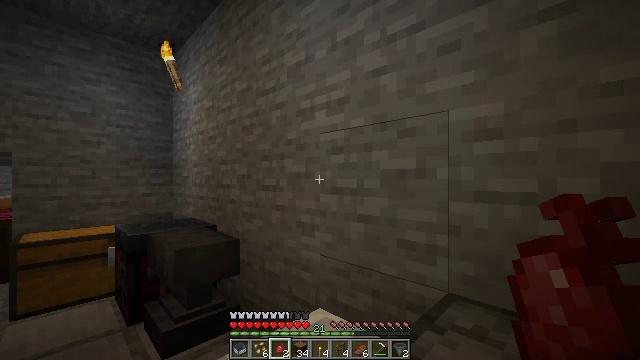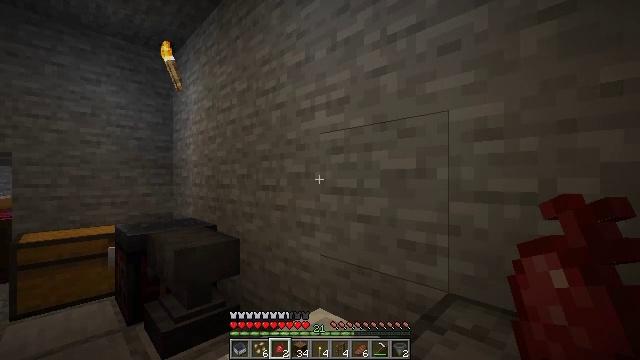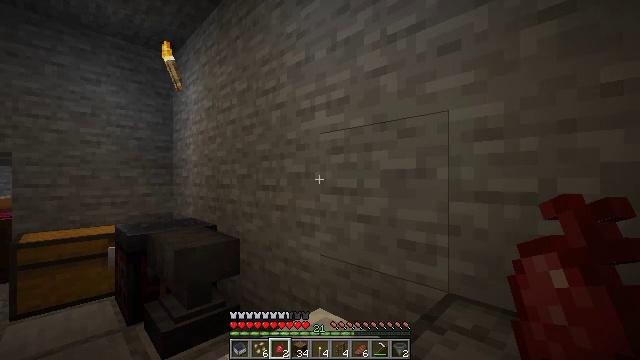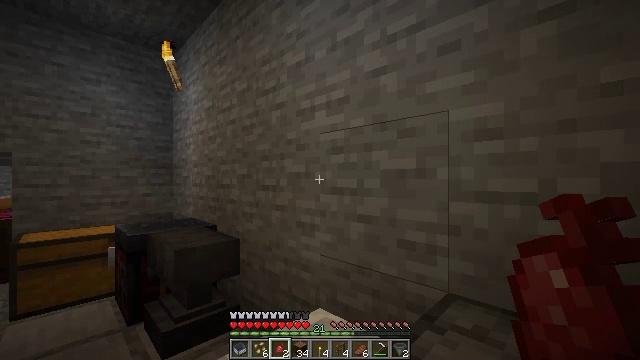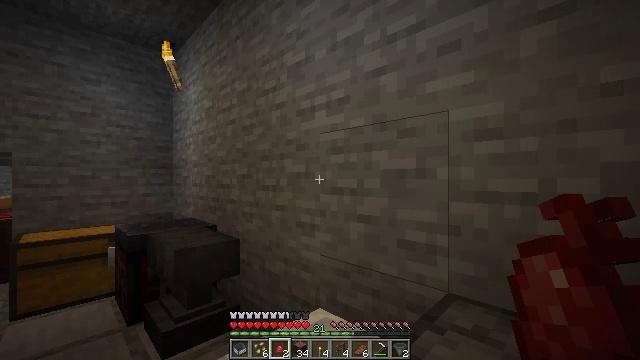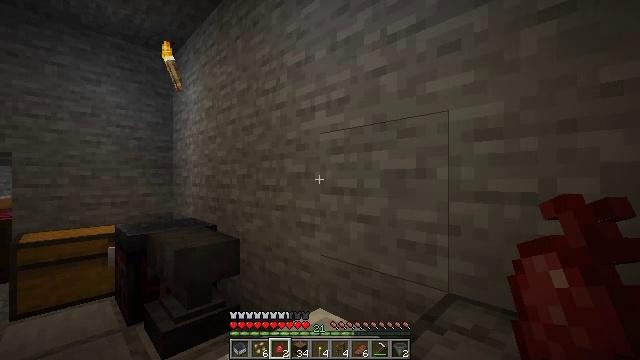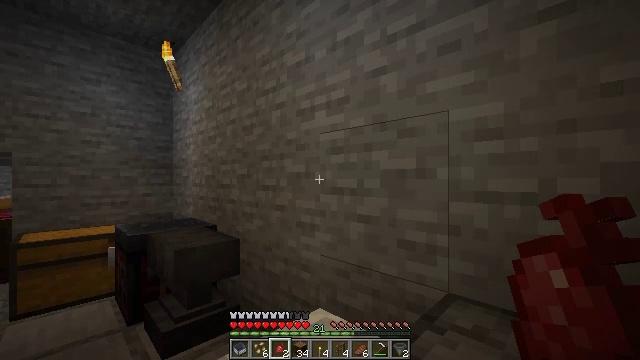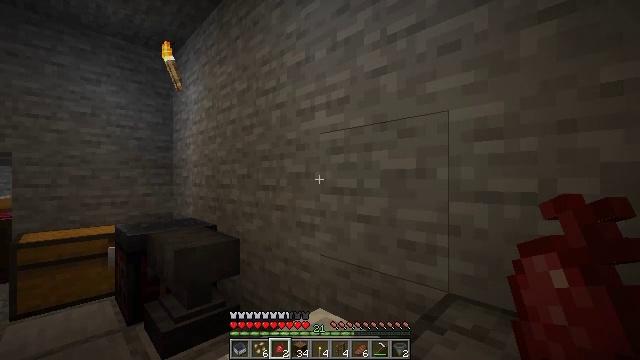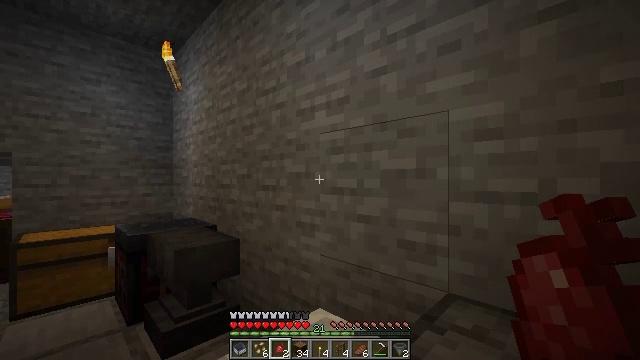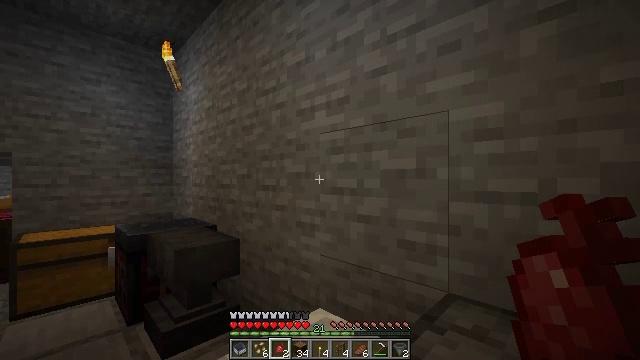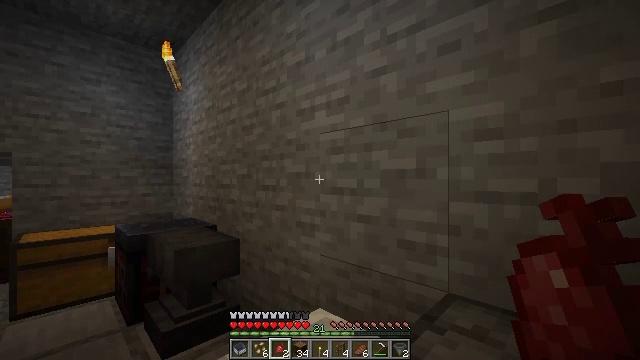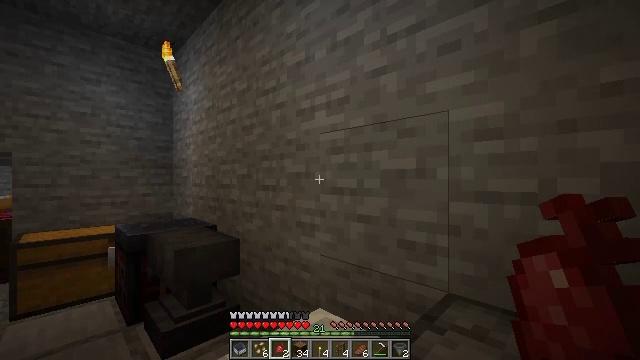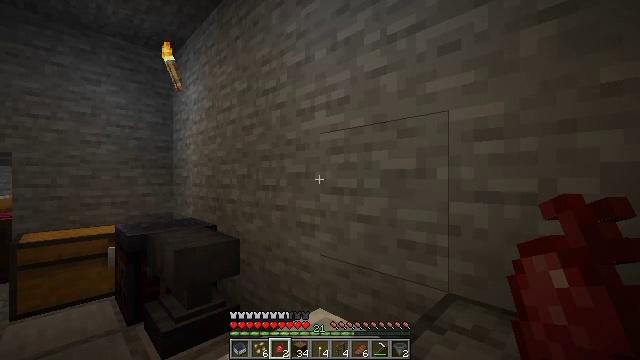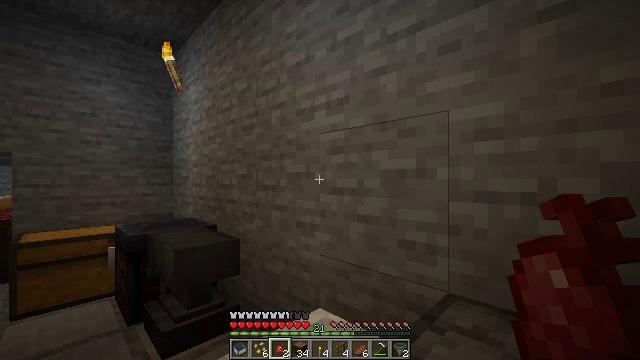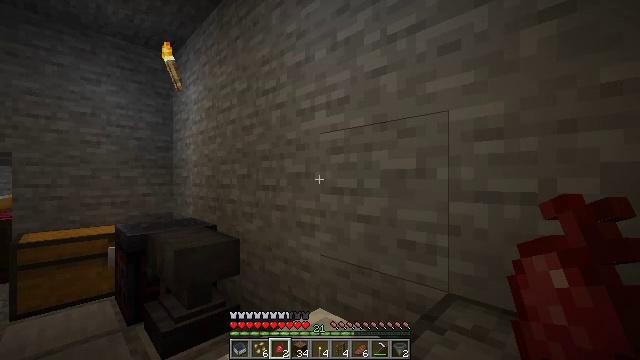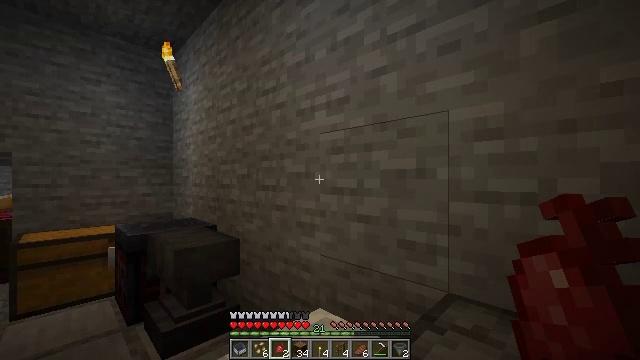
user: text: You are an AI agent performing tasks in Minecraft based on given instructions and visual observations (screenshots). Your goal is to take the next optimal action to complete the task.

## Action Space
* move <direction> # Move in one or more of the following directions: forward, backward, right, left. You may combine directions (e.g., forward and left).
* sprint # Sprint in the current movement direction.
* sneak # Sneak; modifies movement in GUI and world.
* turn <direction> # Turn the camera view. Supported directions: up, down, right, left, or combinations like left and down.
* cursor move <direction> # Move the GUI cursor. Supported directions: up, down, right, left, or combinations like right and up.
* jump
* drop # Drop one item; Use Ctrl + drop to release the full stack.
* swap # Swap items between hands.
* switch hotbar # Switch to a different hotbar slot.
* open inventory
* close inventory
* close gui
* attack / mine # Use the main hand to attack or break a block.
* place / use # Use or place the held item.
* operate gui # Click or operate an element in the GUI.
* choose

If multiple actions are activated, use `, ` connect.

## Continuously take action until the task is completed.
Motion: motion action
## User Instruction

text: Collect beetroots from the field.
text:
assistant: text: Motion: no_op
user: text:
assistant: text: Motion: no_op
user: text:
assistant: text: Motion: no_op
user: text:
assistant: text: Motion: no_op
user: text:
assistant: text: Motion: no_op
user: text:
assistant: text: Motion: no_op
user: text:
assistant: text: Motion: no_op
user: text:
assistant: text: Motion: no_op
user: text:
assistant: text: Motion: no_op
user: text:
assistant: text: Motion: no_op
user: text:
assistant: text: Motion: no_op
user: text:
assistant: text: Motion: no_op
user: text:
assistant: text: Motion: no_op
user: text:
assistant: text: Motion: no_op
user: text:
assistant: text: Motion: no_op
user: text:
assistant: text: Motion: no_op
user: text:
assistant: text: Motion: no_op
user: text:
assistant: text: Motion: no_op
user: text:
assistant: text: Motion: no_op
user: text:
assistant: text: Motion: no_op
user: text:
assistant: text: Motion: no_op
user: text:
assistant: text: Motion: no_op
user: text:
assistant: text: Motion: no_op
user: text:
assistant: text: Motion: no_op
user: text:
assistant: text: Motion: no_op
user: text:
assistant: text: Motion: no_op
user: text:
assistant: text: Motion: no_op
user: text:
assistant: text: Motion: no_op
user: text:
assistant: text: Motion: no_op
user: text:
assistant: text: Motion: no_op